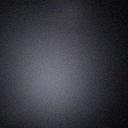
Screen state: off